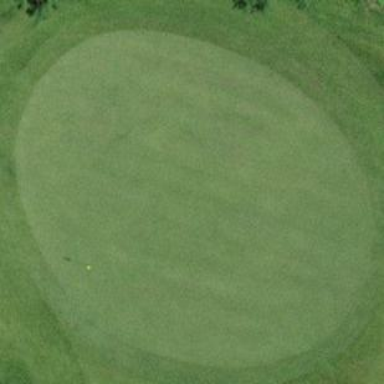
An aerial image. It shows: Picturesque green golfing area with grass land use.